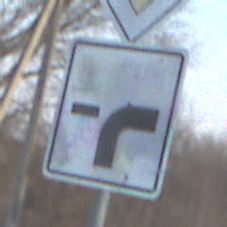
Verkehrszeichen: VerlaufVorfahrtsstrasse9
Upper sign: Vorfahrtsstrasse
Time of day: SunriseSunset
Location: Outdoor (Suburban)
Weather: PartlyCloudy
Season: Winter
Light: Natural